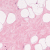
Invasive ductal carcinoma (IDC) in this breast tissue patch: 0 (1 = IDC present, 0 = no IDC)